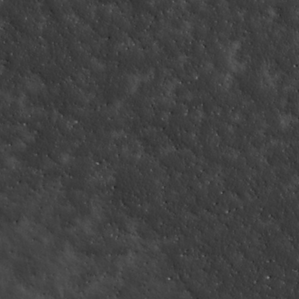
Label: non_frost